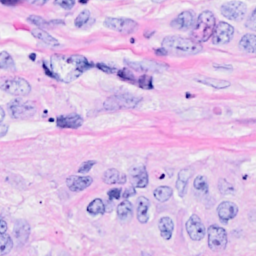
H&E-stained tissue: Breast